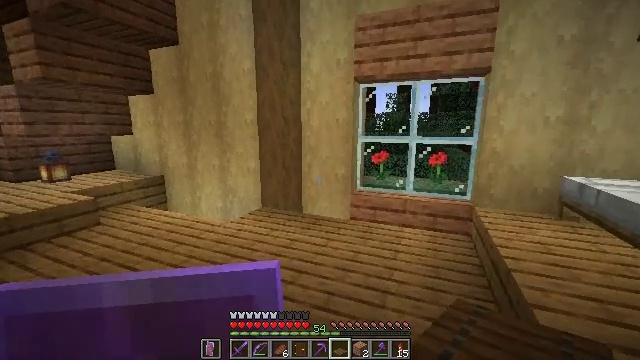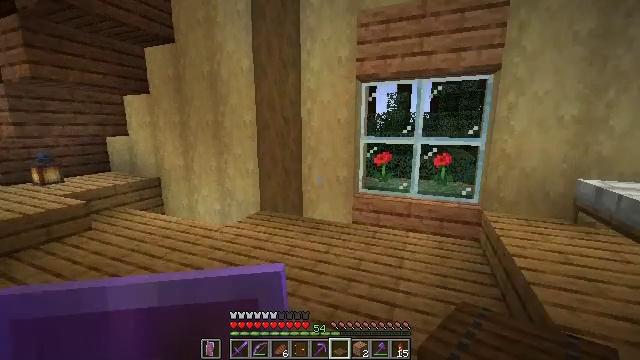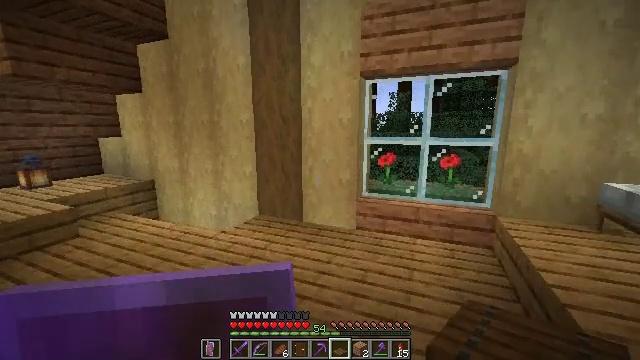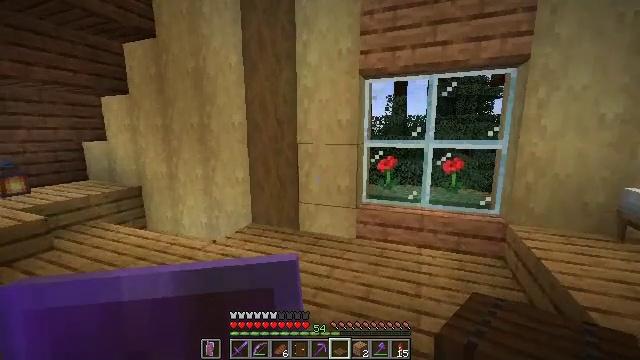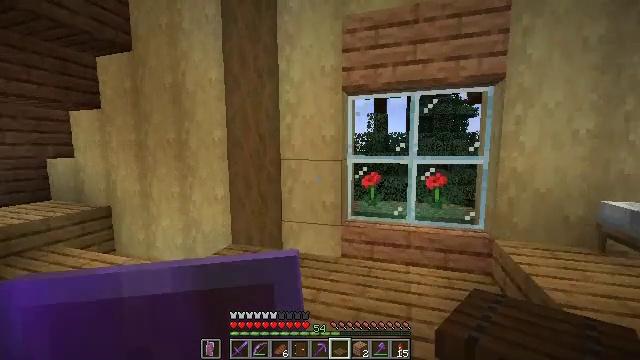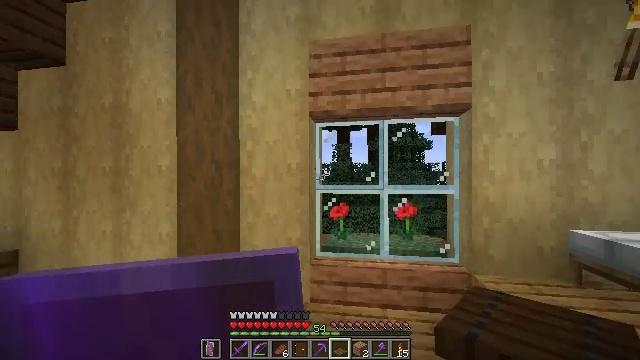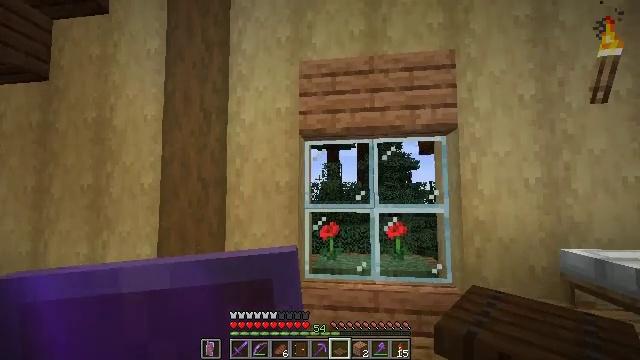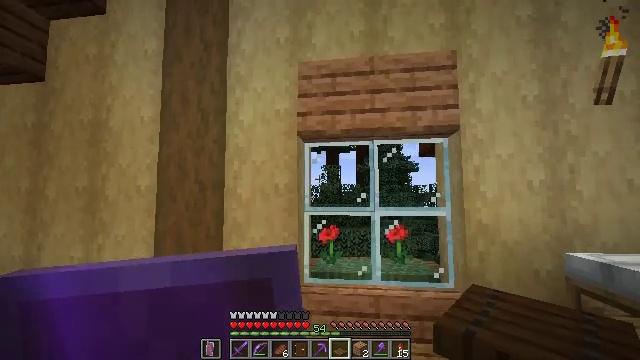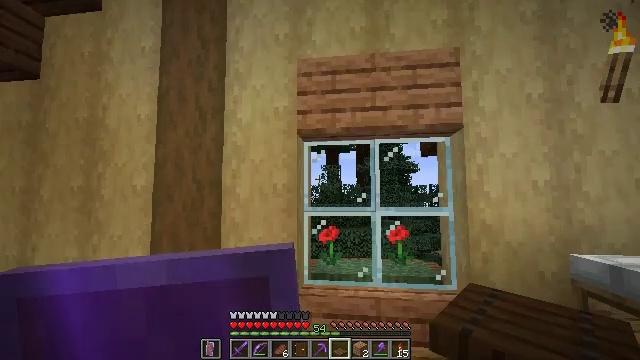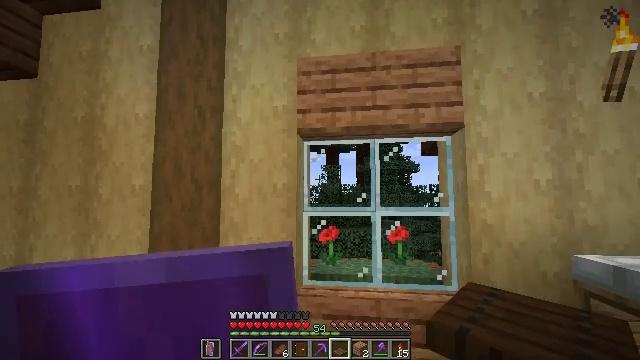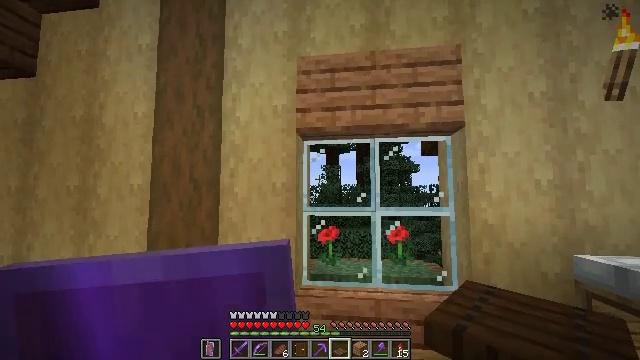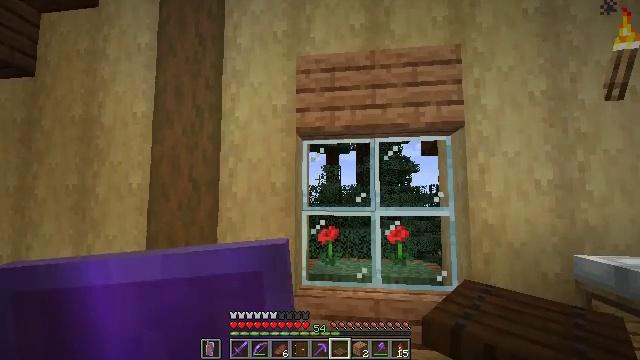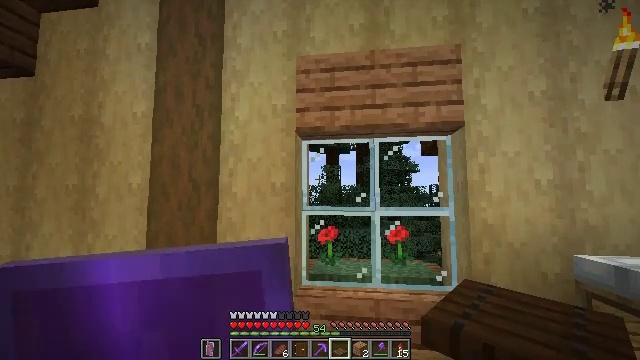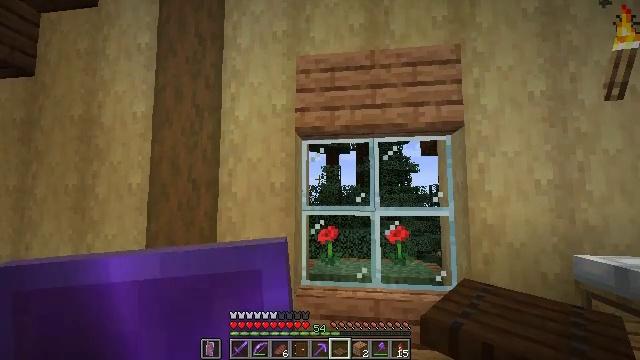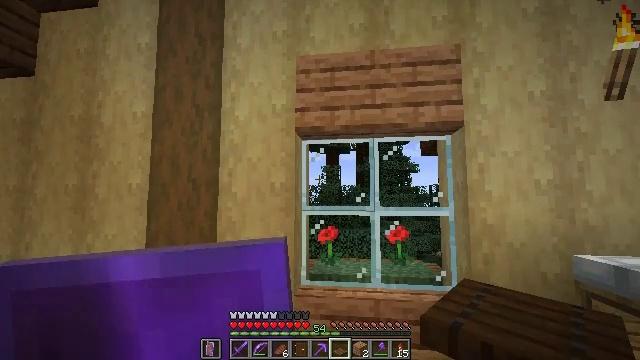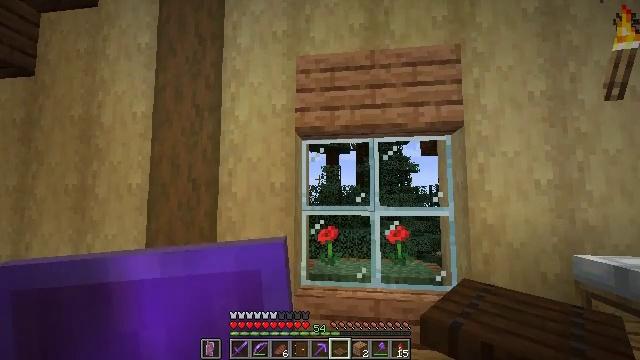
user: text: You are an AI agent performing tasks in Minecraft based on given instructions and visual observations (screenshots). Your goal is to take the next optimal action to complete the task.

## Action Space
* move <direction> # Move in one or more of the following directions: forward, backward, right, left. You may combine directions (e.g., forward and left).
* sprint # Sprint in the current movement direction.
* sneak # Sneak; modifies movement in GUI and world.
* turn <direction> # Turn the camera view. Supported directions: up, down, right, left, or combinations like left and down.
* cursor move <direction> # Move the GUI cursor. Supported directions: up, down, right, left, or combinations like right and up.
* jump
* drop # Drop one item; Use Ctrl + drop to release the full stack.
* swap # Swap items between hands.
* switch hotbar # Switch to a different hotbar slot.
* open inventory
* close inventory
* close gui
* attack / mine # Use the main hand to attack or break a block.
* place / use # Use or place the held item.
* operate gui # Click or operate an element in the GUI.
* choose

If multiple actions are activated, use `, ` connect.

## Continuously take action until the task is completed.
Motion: motion action
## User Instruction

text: Left click the dark oak door to mine it.
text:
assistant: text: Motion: move forward
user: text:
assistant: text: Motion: move forward
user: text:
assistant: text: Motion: move forward
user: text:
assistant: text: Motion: move forward, turn right and up
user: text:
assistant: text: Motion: move forward, turn right and up
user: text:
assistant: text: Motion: turn right and up
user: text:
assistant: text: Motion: no_op
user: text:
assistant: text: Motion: no_op
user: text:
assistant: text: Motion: no_op
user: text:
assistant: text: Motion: no_op
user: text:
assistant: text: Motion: no_op
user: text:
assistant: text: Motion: no_op
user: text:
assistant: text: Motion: no_op
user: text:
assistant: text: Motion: no_op
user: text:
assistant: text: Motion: no_op
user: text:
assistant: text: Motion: no_op
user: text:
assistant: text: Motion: no_op
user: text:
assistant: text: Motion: no_op
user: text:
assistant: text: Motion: no_op
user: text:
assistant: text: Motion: no_op
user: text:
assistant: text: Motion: no_op
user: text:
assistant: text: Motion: no_op
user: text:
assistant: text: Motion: no_op
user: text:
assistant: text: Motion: no_op
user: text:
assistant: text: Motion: no_op
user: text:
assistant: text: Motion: no_op
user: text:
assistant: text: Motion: no_op
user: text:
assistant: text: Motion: no_op
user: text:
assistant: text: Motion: no_op
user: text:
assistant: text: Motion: no_op